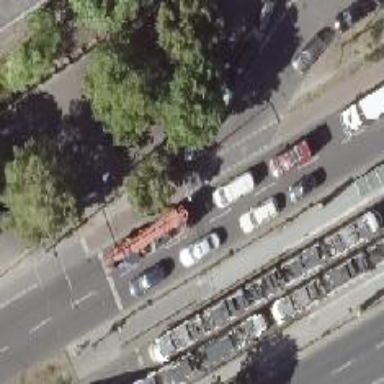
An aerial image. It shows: Service road with asphalt surface. There is parallel parking lane on the left side.